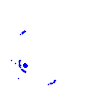
Particle: electron